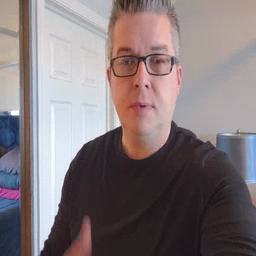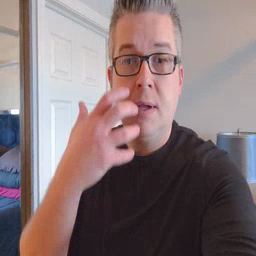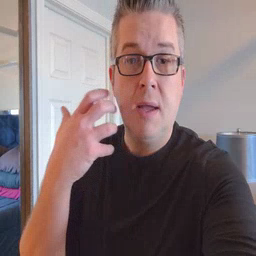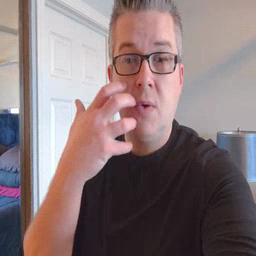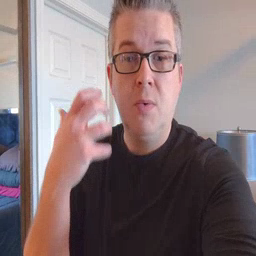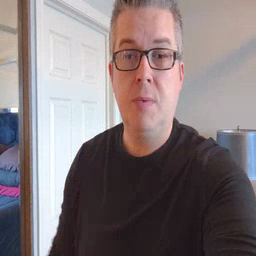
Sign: tiger